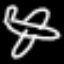
Label: airplane